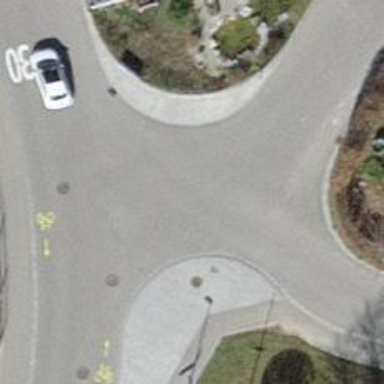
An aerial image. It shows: Unmarked crossing on the road.